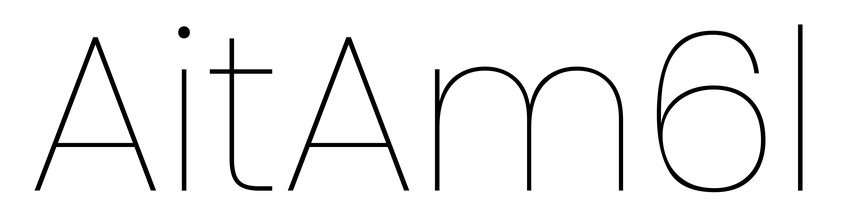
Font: Poppins-Thin